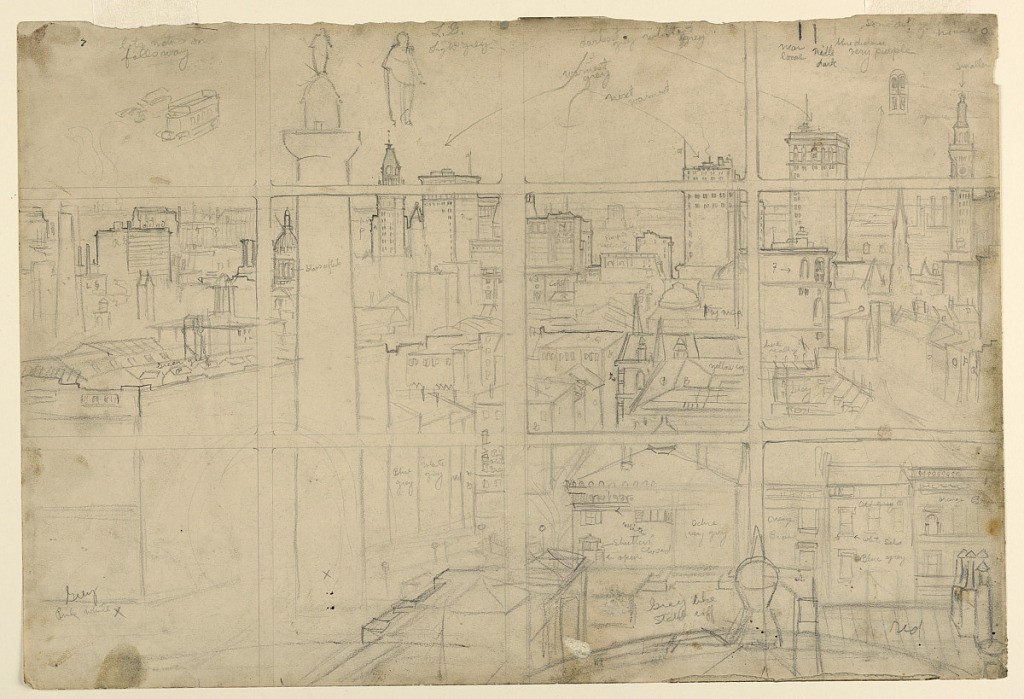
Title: Baltimore Skyline
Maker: Griffith Baily Coale, American, 1890–1950
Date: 1921
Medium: Graphite on paper
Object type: Drawing
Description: Sketch looking through an upper window. The Washington Monument is in the left foreground, with the Walters Art Gallery (at the corner of Center and Charles Streets) at left and the Peabody School of Music, lower right center. Tall buildings in the distance. Color notes throughout.